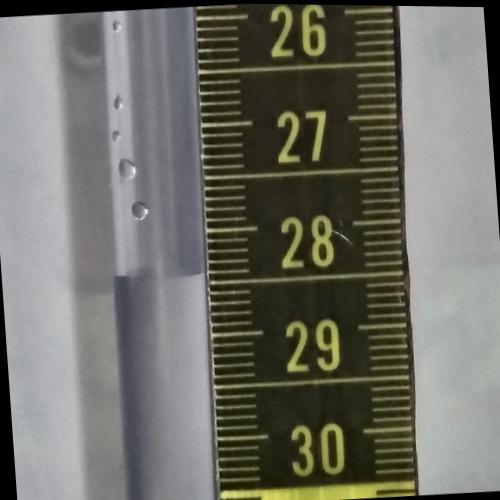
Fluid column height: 28.4 cm